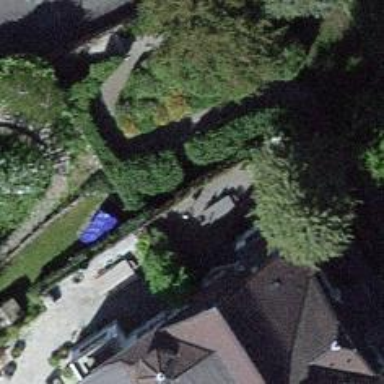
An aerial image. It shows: Retaining wall.